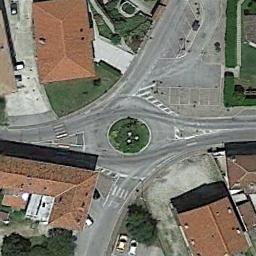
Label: roundabout